Question: I am trying to reproduce a graph from Stata in R. I have several variables and want to display their mean in each treatment group of which there are two. The Stata graph is as follows:

This coefficient plot is not actually a plot of coefficients, but of the mean values by each treatment for each separate variable. The df basically looks something like.
<URL>
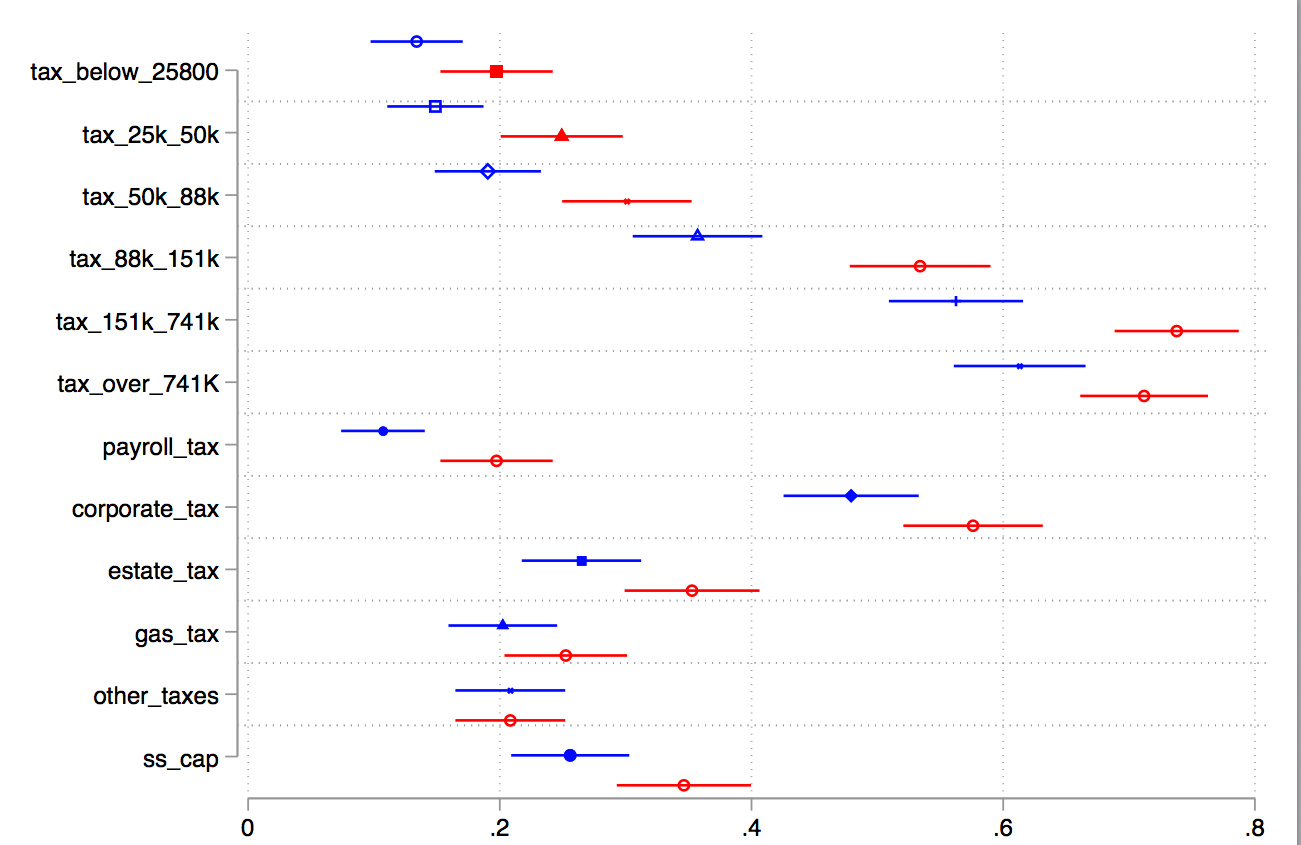
Answer: I figured out geom_pointrange() is probably what you are looking for:
'''
library("ggplot2")
set.seed(111018)
interval1 <- -qnorm((1-0.9)/2)
means_treatment_1 <- rnorm(2)
se_treatment_1 <- rnorm(2)
df_treatment_1 <- data.frame("Mean" = means_treatment_1,
"lower" = means_treatment_1 - se_treatment_1*interval1,
"upper" = means_treatment_1 + se_treatment_1*interval1,
"Variable" = c("medicare_spending_dummy",
"job_training_dummy"),
"Treatment" = "a")
means_treatment_2 <- rnorm(2)
se_treatment_2 <- rnorm(2)
df_treatment_2 <- data.frame("Mean" = means_treatment_2,
"lower" = means_treatment_2 - se_treatment_2*interval1,
"upper" = means_treatment_2 + se_treatment_2*interval1,
"Variable" = c("medicare_spending_dummy",
"job_training_dummy"),
"Treatment" = "b")
df_tot<-rbind(df_treatment_1, df_treatment_2)
# Plot
ggplot(df_tot, aes(colour = Treatment)) +
geom_hline(yintercept = 0, colour = gray(1/2), lty = 2) +
geom_pointrange(aes(x = Variable, y = Mean, ymin = lower, ymax = upper ),lwd = 1, position = position_dodge(width = 1/2)) +
coord_flip() +
theme_bw()
'''
<URL>